Field crop: maize
Growth stage: 1
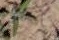
Species: atriplex